Question: I want to create a health bar using information that I'm currently displaying in a GUItext. The behaviour I want is for the health to decrease over time (like a countdown timer), but increase by a small amount whenever the player collects an object.
Here is my current code:
'''
using UnityEngine;
using System.Collections;
public class TimeText : MonoBehaviour {
public GUIText timeText;
//countdown
public float timer = 99.00f;
// Update is called once per frame
void Update ()
{
timer -= Time.deltaTime*5;
timeText.text = "Health: " + timer.ToString("0");
}
}
'''
Here is what I would like my health bar to look like:

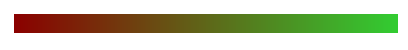
Answer: As @JoeBlow mentioned above, avoid the old GUI mechanics. They are super heavy, crude, and not performance-helpful.
@Serlite broke down the question for you. Those are what you need.
For the health-bar, I suggest using Unity UI's <URL>.
It looks like you've already taken care of reducing the health over time.
To add to the health, use Colliders as triggers in the scene, and <URL> or any of the similar default monobehavior methods on the appropriate objects.
I suggest going through a couple tutorials online, so that you get a better understanding of programming logic in Unity. I hope that helps!